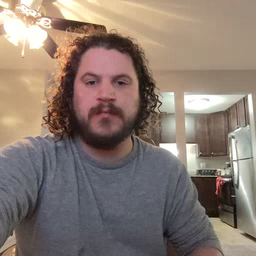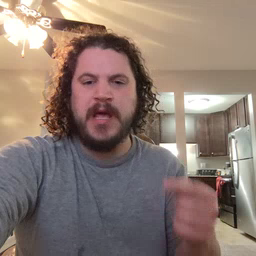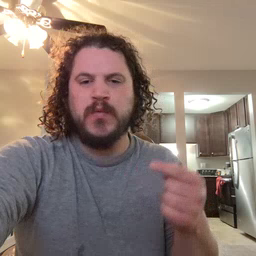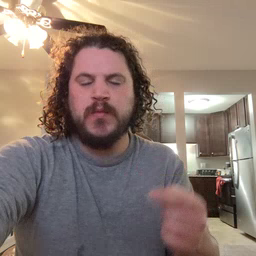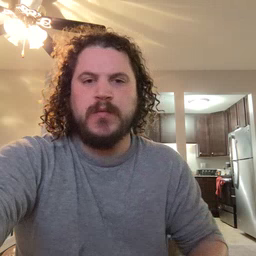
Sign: owie